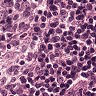
Metastatic tissue present: no